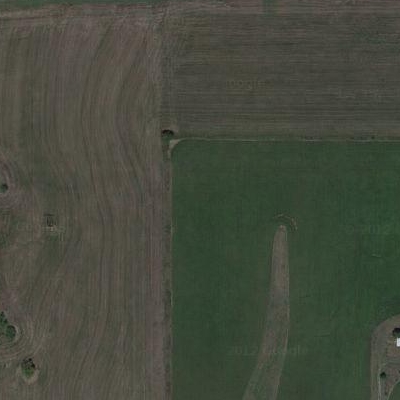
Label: Field